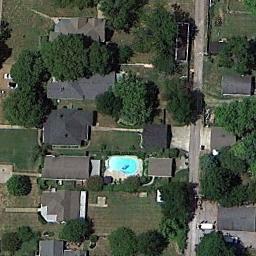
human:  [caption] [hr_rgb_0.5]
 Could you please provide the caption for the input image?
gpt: There are many trees and buildings in the middle residential area .

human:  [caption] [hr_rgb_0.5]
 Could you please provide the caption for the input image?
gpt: There are a few houses in the mid-sized residential area .

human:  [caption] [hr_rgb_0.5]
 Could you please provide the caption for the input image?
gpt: The medium residential is on the grass next to some trees and road .

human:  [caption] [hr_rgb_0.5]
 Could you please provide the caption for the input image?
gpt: The medium residential area has some neatly arranged houses and trees and one of the houses has a swimming pool .

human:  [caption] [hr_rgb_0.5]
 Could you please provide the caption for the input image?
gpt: There are some green trees and buildings on the medium residential area .